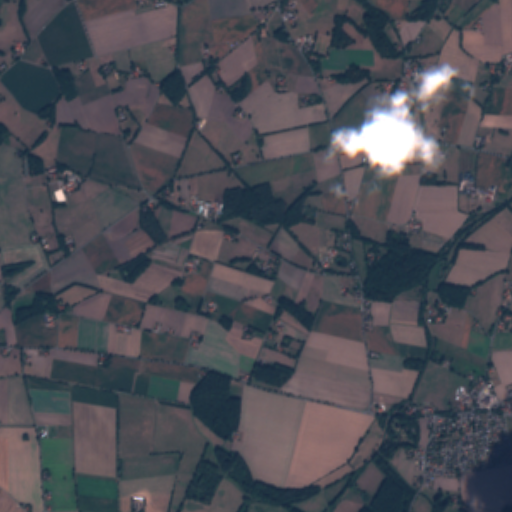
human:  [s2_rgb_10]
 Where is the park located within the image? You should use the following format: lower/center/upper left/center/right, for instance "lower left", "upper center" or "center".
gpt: The park is located in the upper right of the image.
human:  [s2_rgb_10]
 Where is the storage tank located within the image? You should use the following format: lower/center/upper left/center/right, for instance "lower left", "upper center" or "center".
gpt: The storage tank is located in the upper left of the image.
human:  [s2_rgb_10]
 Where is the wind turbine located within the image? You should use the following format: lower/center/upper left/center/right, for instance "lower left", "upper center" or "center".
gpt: The wind turbine is located in the center right of the image.
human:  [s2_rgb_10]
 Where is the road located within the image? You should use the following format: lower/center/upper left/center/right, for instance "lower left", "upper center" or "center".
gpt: There is no road in the image.